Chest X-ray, PA view. Patient: 23 years old, sex M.
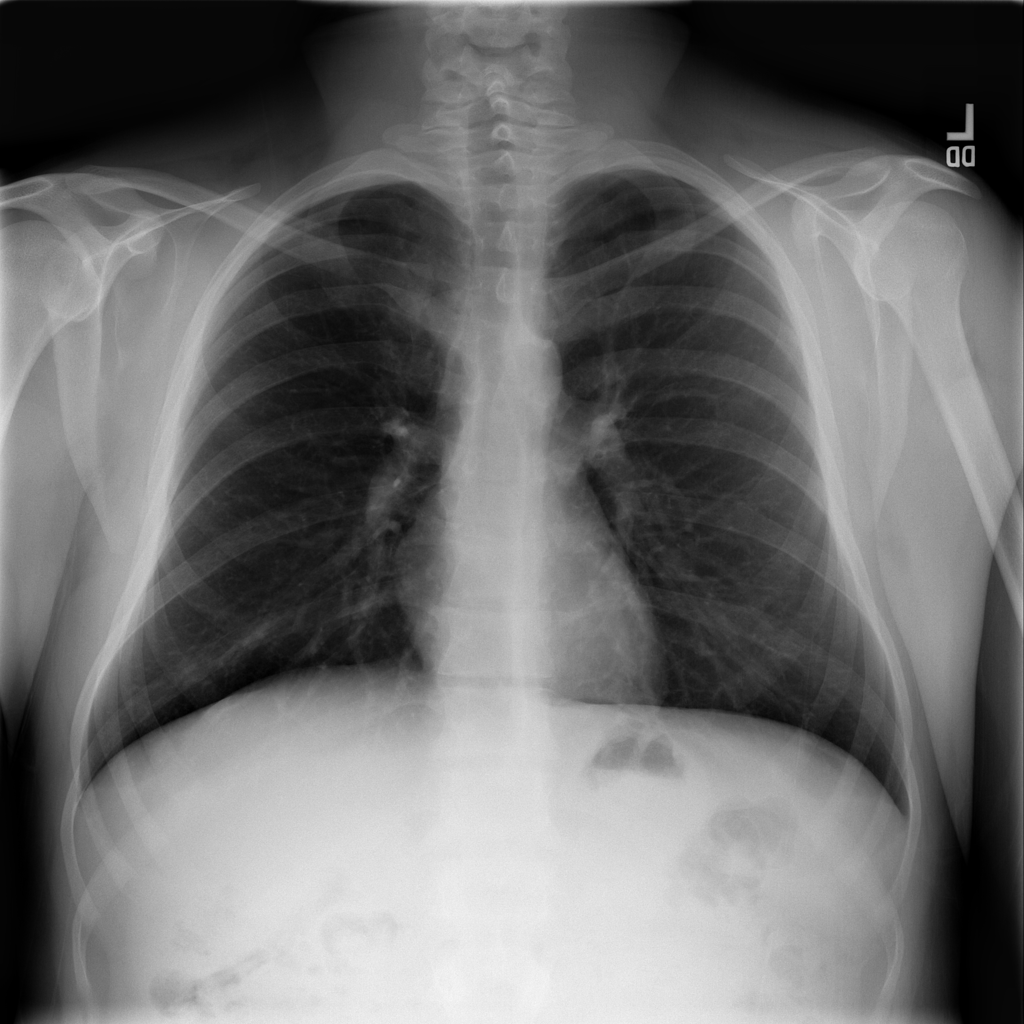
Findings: No Finding